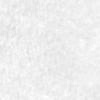
Label: no_change